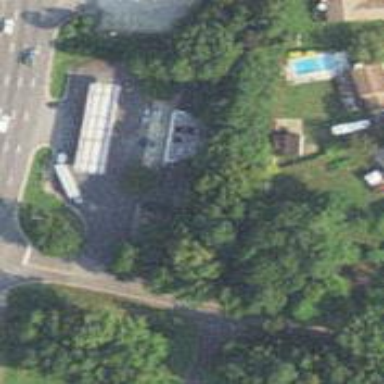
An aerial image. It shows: Convenience shop.